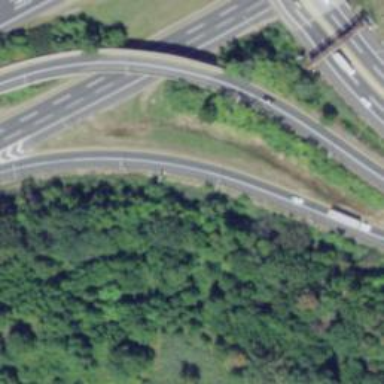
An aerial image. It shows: Asphalt motorway link at interchange junction.